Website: crate-barrel
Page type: stored-credit-cards
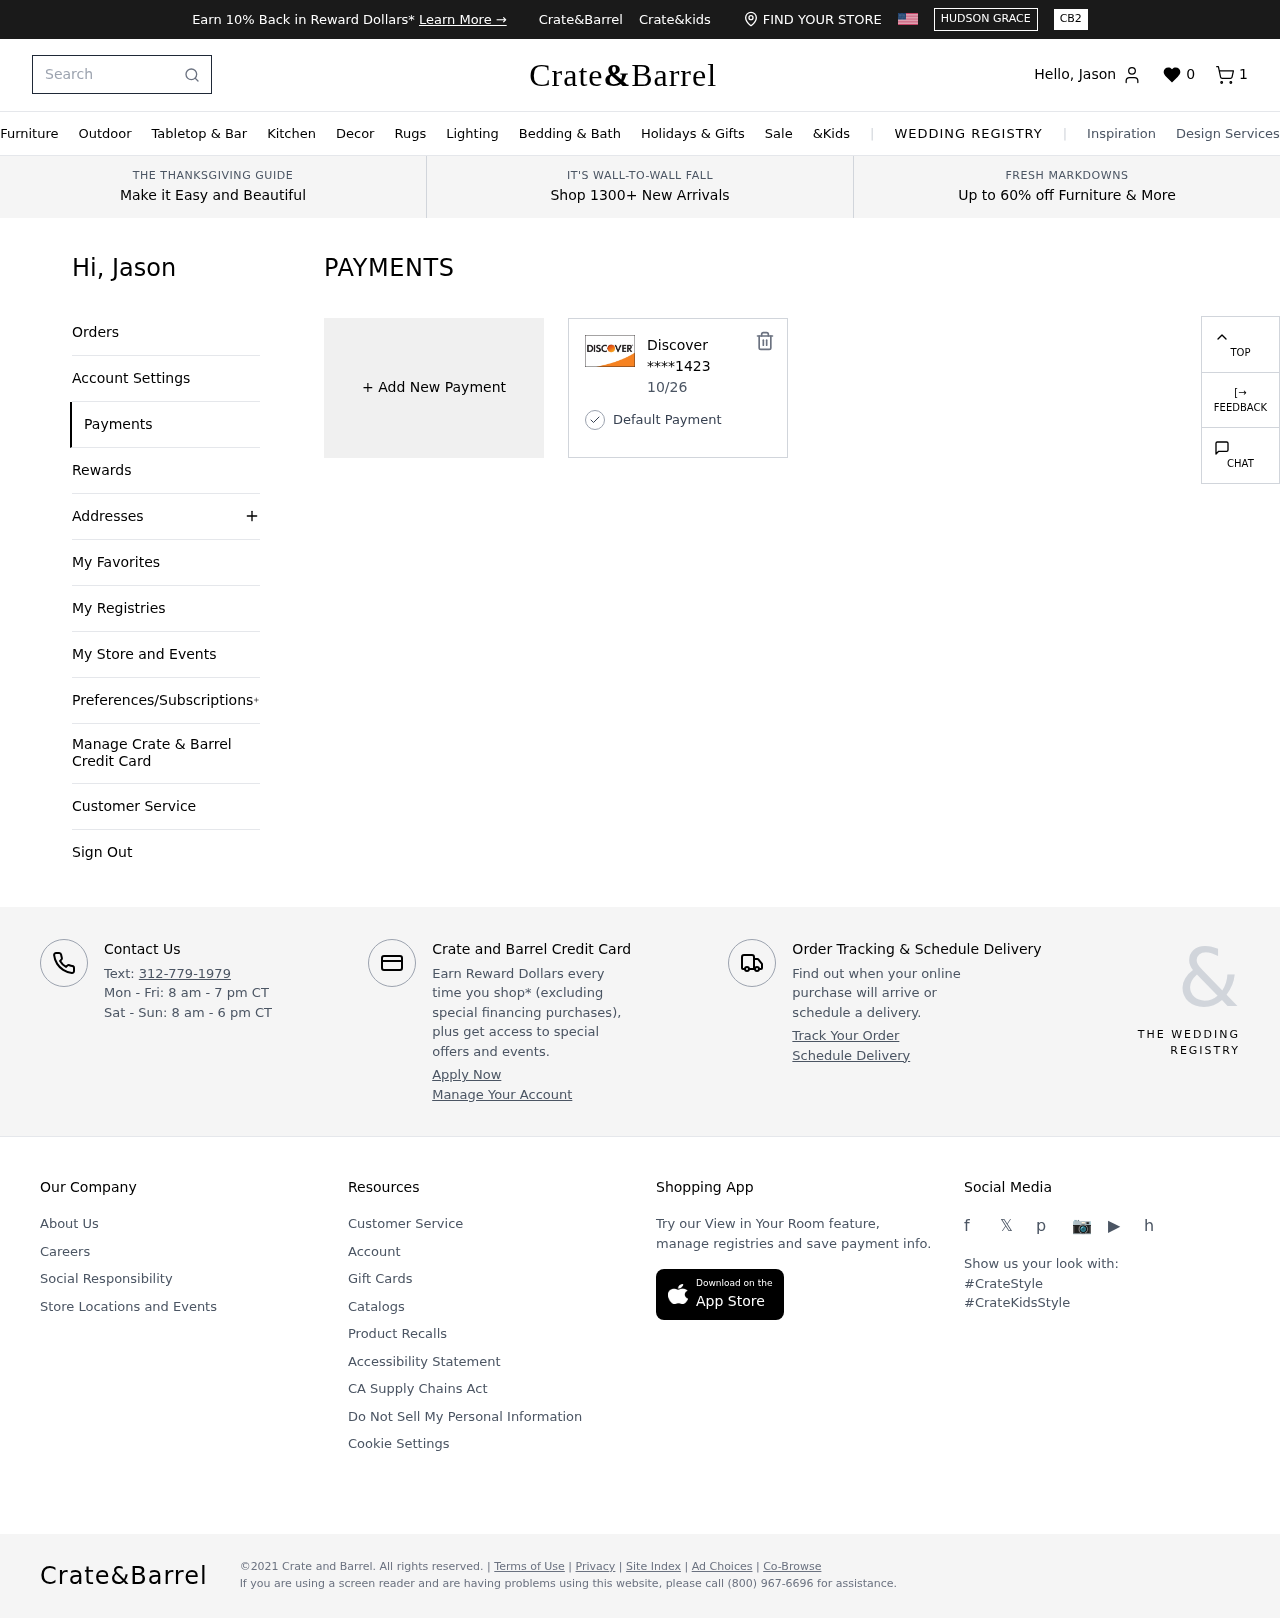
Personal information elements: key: PII_CARD_EXPIRY
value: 10/26
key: PII_CARD_LAST4
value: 1423
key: PII_CARD_TYPE
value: Discover
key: PII_FIRSTNAME
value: Jason
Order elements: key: ORDER_NUM_ITEMS
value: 1
Search elements: key: HEADER_SEARCH
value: Search
Other elements: key: FAVORITES_COUNT
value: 0